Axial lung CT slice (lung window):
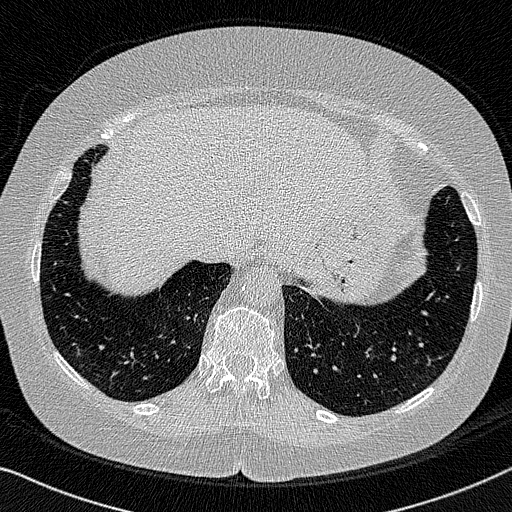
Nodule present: no